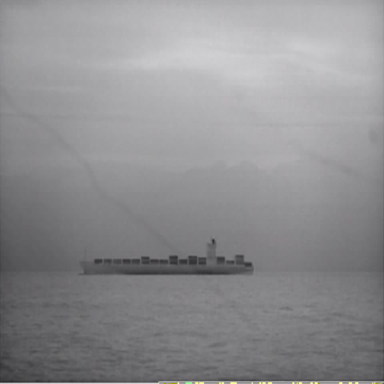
There is a fishing_boat in the infrared image.